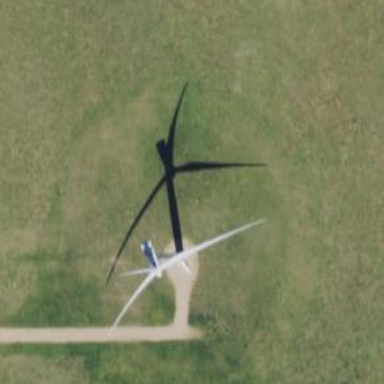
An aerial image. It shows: Wind generator powered by horizontal axis wind turbine.